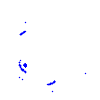
Particle: proton